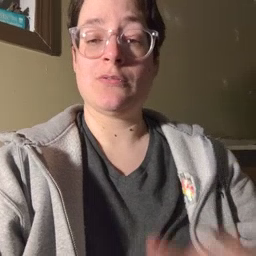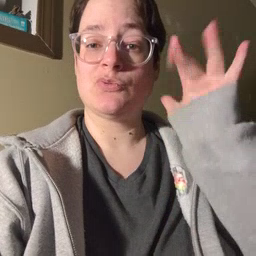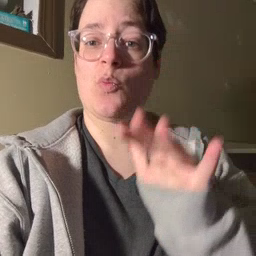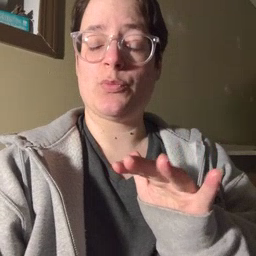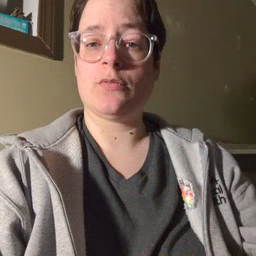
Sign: snow